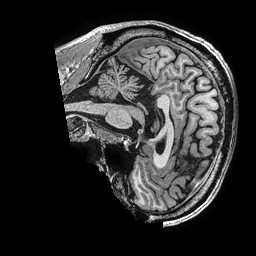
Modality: T1w
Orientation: sagittal
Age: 49
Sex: male
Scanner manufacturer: ge
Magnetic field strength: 3 T
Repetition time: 0.006952 s
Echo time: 0.00292 s